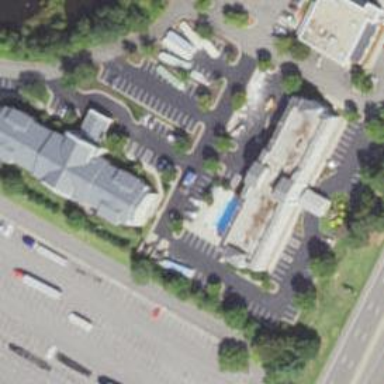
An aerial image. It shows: Hotel building.